Question: How can I scroll my 'UITextView' programmatically when user enters each line.
It is necessary for my textView since keypad hides it at some point as shown below.

I searched lot, but didn't found any appropriate solution, as I am a newbie to iPhone development. I need your valuable help.
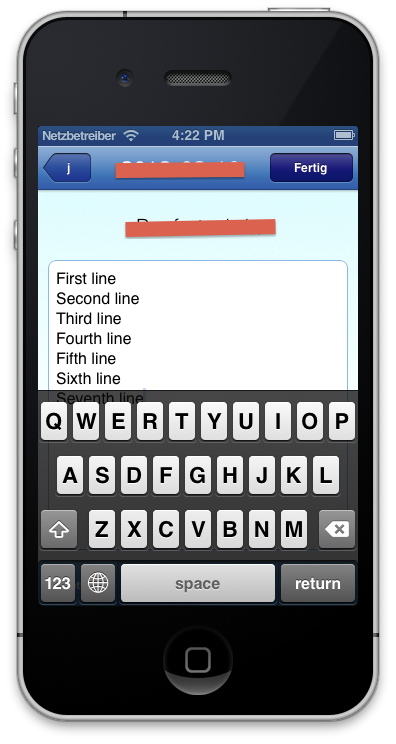
Answer: when you are opening the keyboard, you should adjust the frame of your textview. In this case reduce the height of your frame by the height of keyboard.
Implement proper code for these two delegate methods.
'''
- (BOOL)textViewShouldBeginEditing:(UITextView *)textView
{
CGRect frm = textView.frame;
frm.height -= KEY_BOARD_HEIGHT;
textView.frame = frm;
}
- (BOOL)textViewShouldEndEditing:(UITextView *)textView;
{
CGRect frm = textView.frame;
frm.height += KEY_BOARD_HEIGHT;
textView.frame = frm;
}
'''